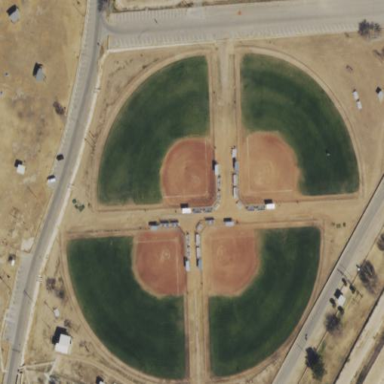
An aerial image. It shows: Baseball pitch for leisure land activities.